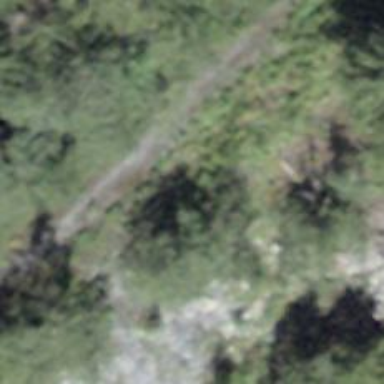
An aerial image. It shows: Gravel track with grade2 tracktype.